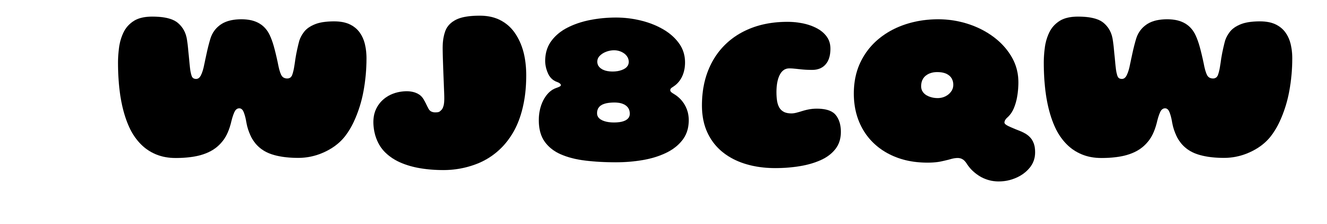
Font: Gluten_Black